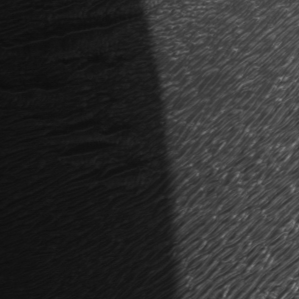
Label: frost